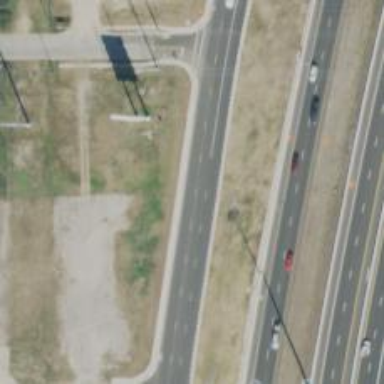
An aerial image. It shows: Secondary road with frontage road alongside.